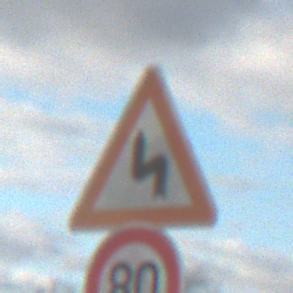
Verkehrszeichen: DoppelkurveZunaechstLinks
Zusatzzeichen unten: Geschwindigkeit80
Umgebung: Outdoor, RoadRail
Tageszeit: SunriseSunset
Wetter: PartlyCloudy
Licht: Natural
Jahreszeit: NotSpecified
Kontrast: LowContrast